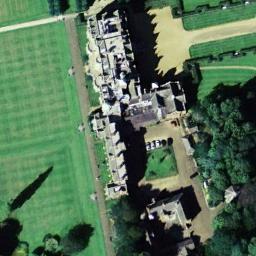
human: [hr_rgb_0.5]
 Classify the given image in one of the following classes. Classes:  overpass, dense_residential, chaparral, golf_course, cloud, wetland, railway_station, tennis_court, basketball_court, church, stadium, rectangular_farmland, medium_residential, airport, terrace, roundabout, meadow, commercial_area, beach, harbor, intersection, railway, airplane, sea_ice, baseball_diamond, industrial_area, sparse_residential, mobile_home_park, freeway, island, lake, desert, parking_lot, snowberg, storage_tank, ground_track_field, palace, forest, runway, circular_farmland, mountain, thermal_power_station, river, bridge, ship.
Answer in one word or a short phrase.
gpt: palace